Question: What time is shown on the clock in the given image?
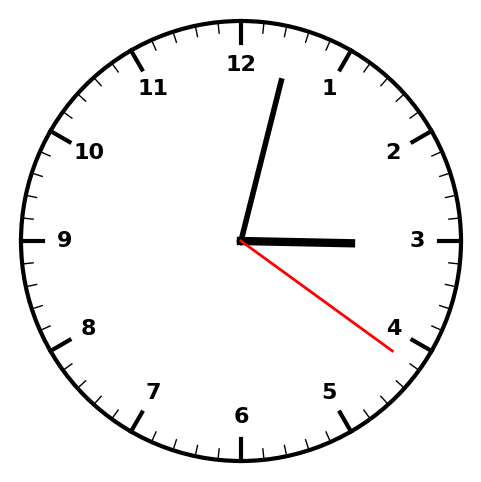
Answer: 03:02:21